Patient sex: M
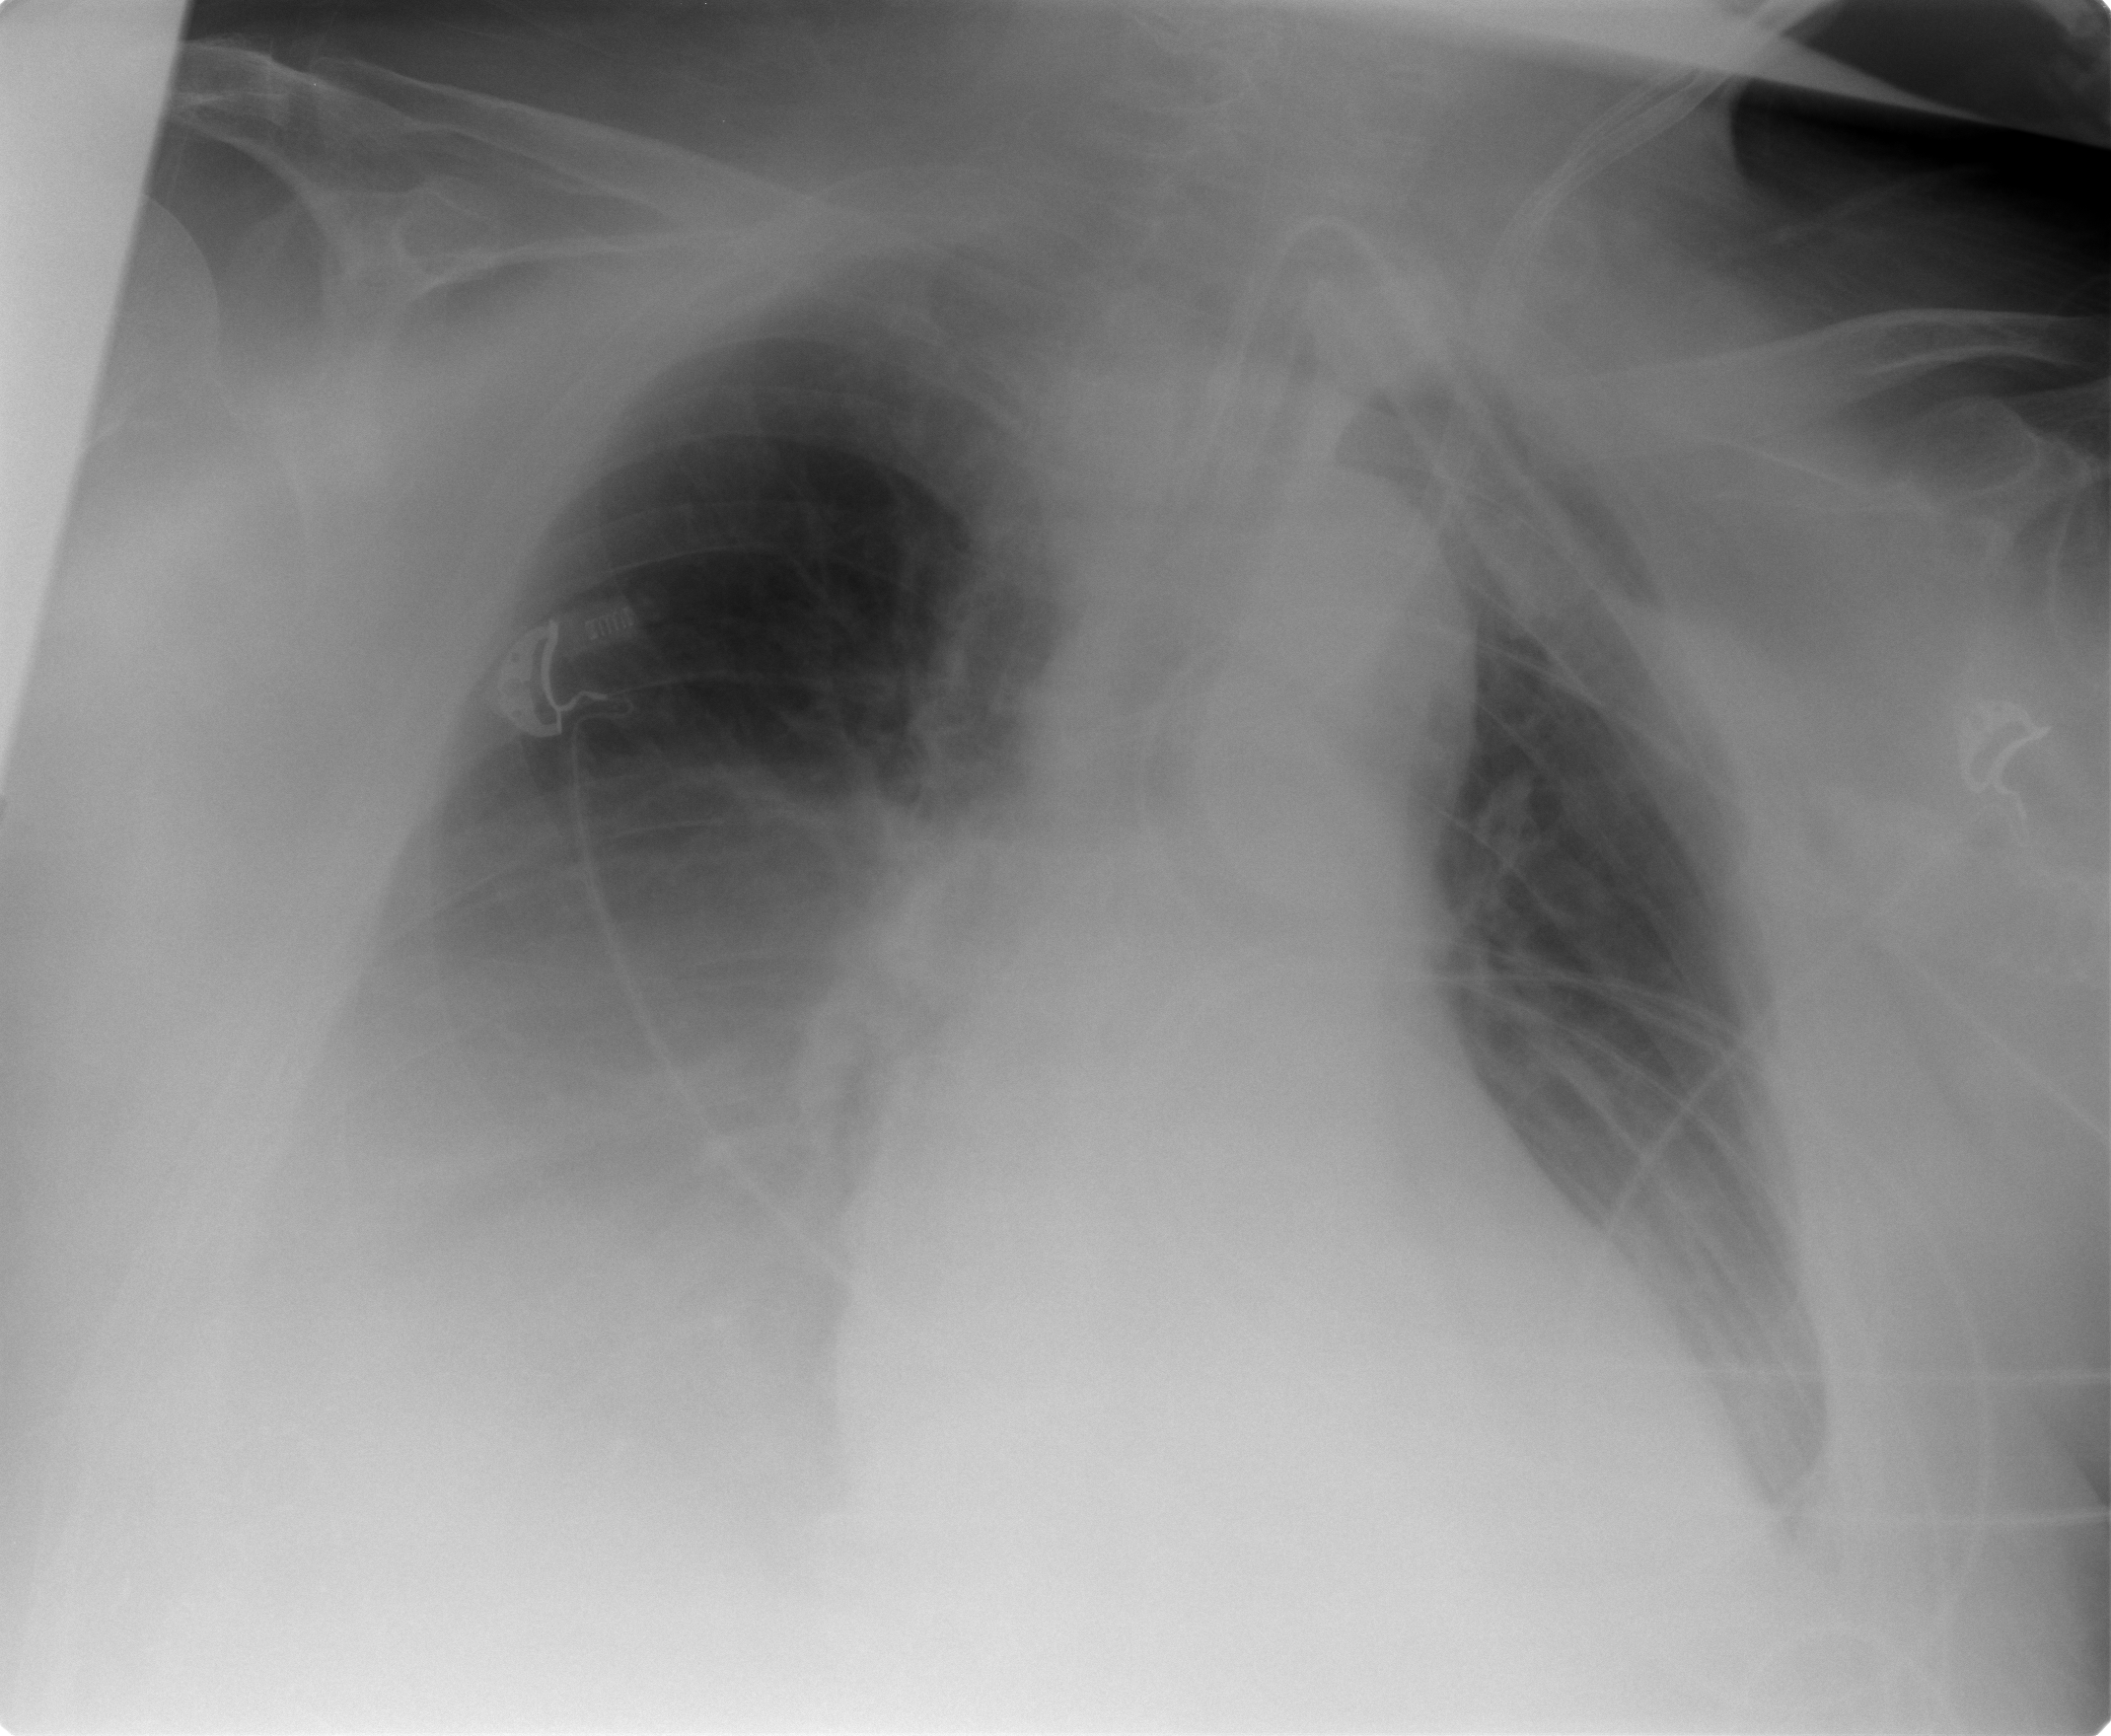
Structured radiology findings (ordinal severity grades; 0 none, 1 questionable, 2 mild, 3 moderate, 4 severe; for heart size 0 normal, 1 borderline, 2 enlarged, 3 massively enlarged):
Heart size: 0
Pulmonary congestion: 2
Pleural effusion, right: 3
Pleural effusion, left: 1
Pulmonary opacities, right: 2
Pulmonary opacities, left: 0
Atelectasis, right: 3
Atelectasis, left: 0